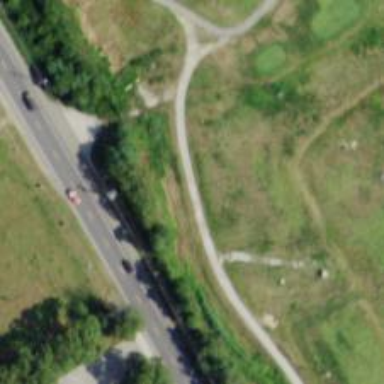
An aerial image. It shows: Service road designated as golf cart path.